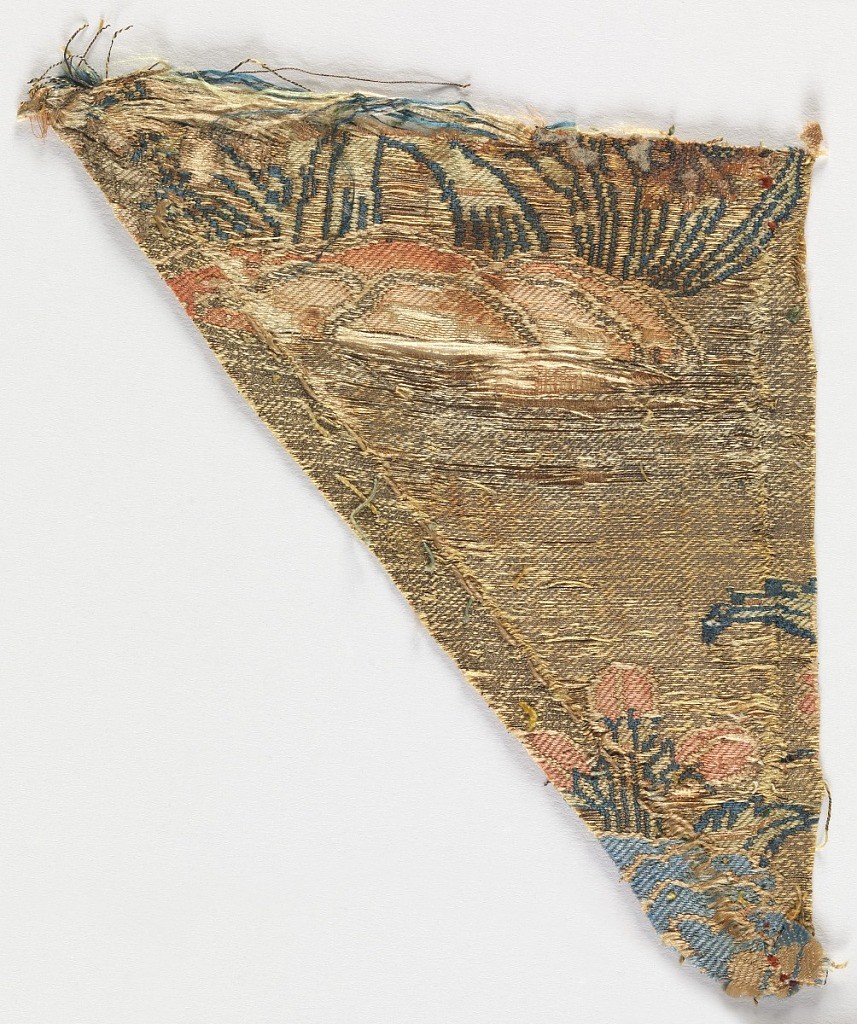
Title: Fragment
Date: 17th century
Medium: silk, metallic yarns Technique: compound twill weave with discontinuous supplementary weft patterning (brocaded)
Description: Fragment of woven silk with a repeating pattern of a bird perched on a branch of roses arising from a mound. In pale blue, green, and pink silks on a silver metallic ground.